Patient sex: M
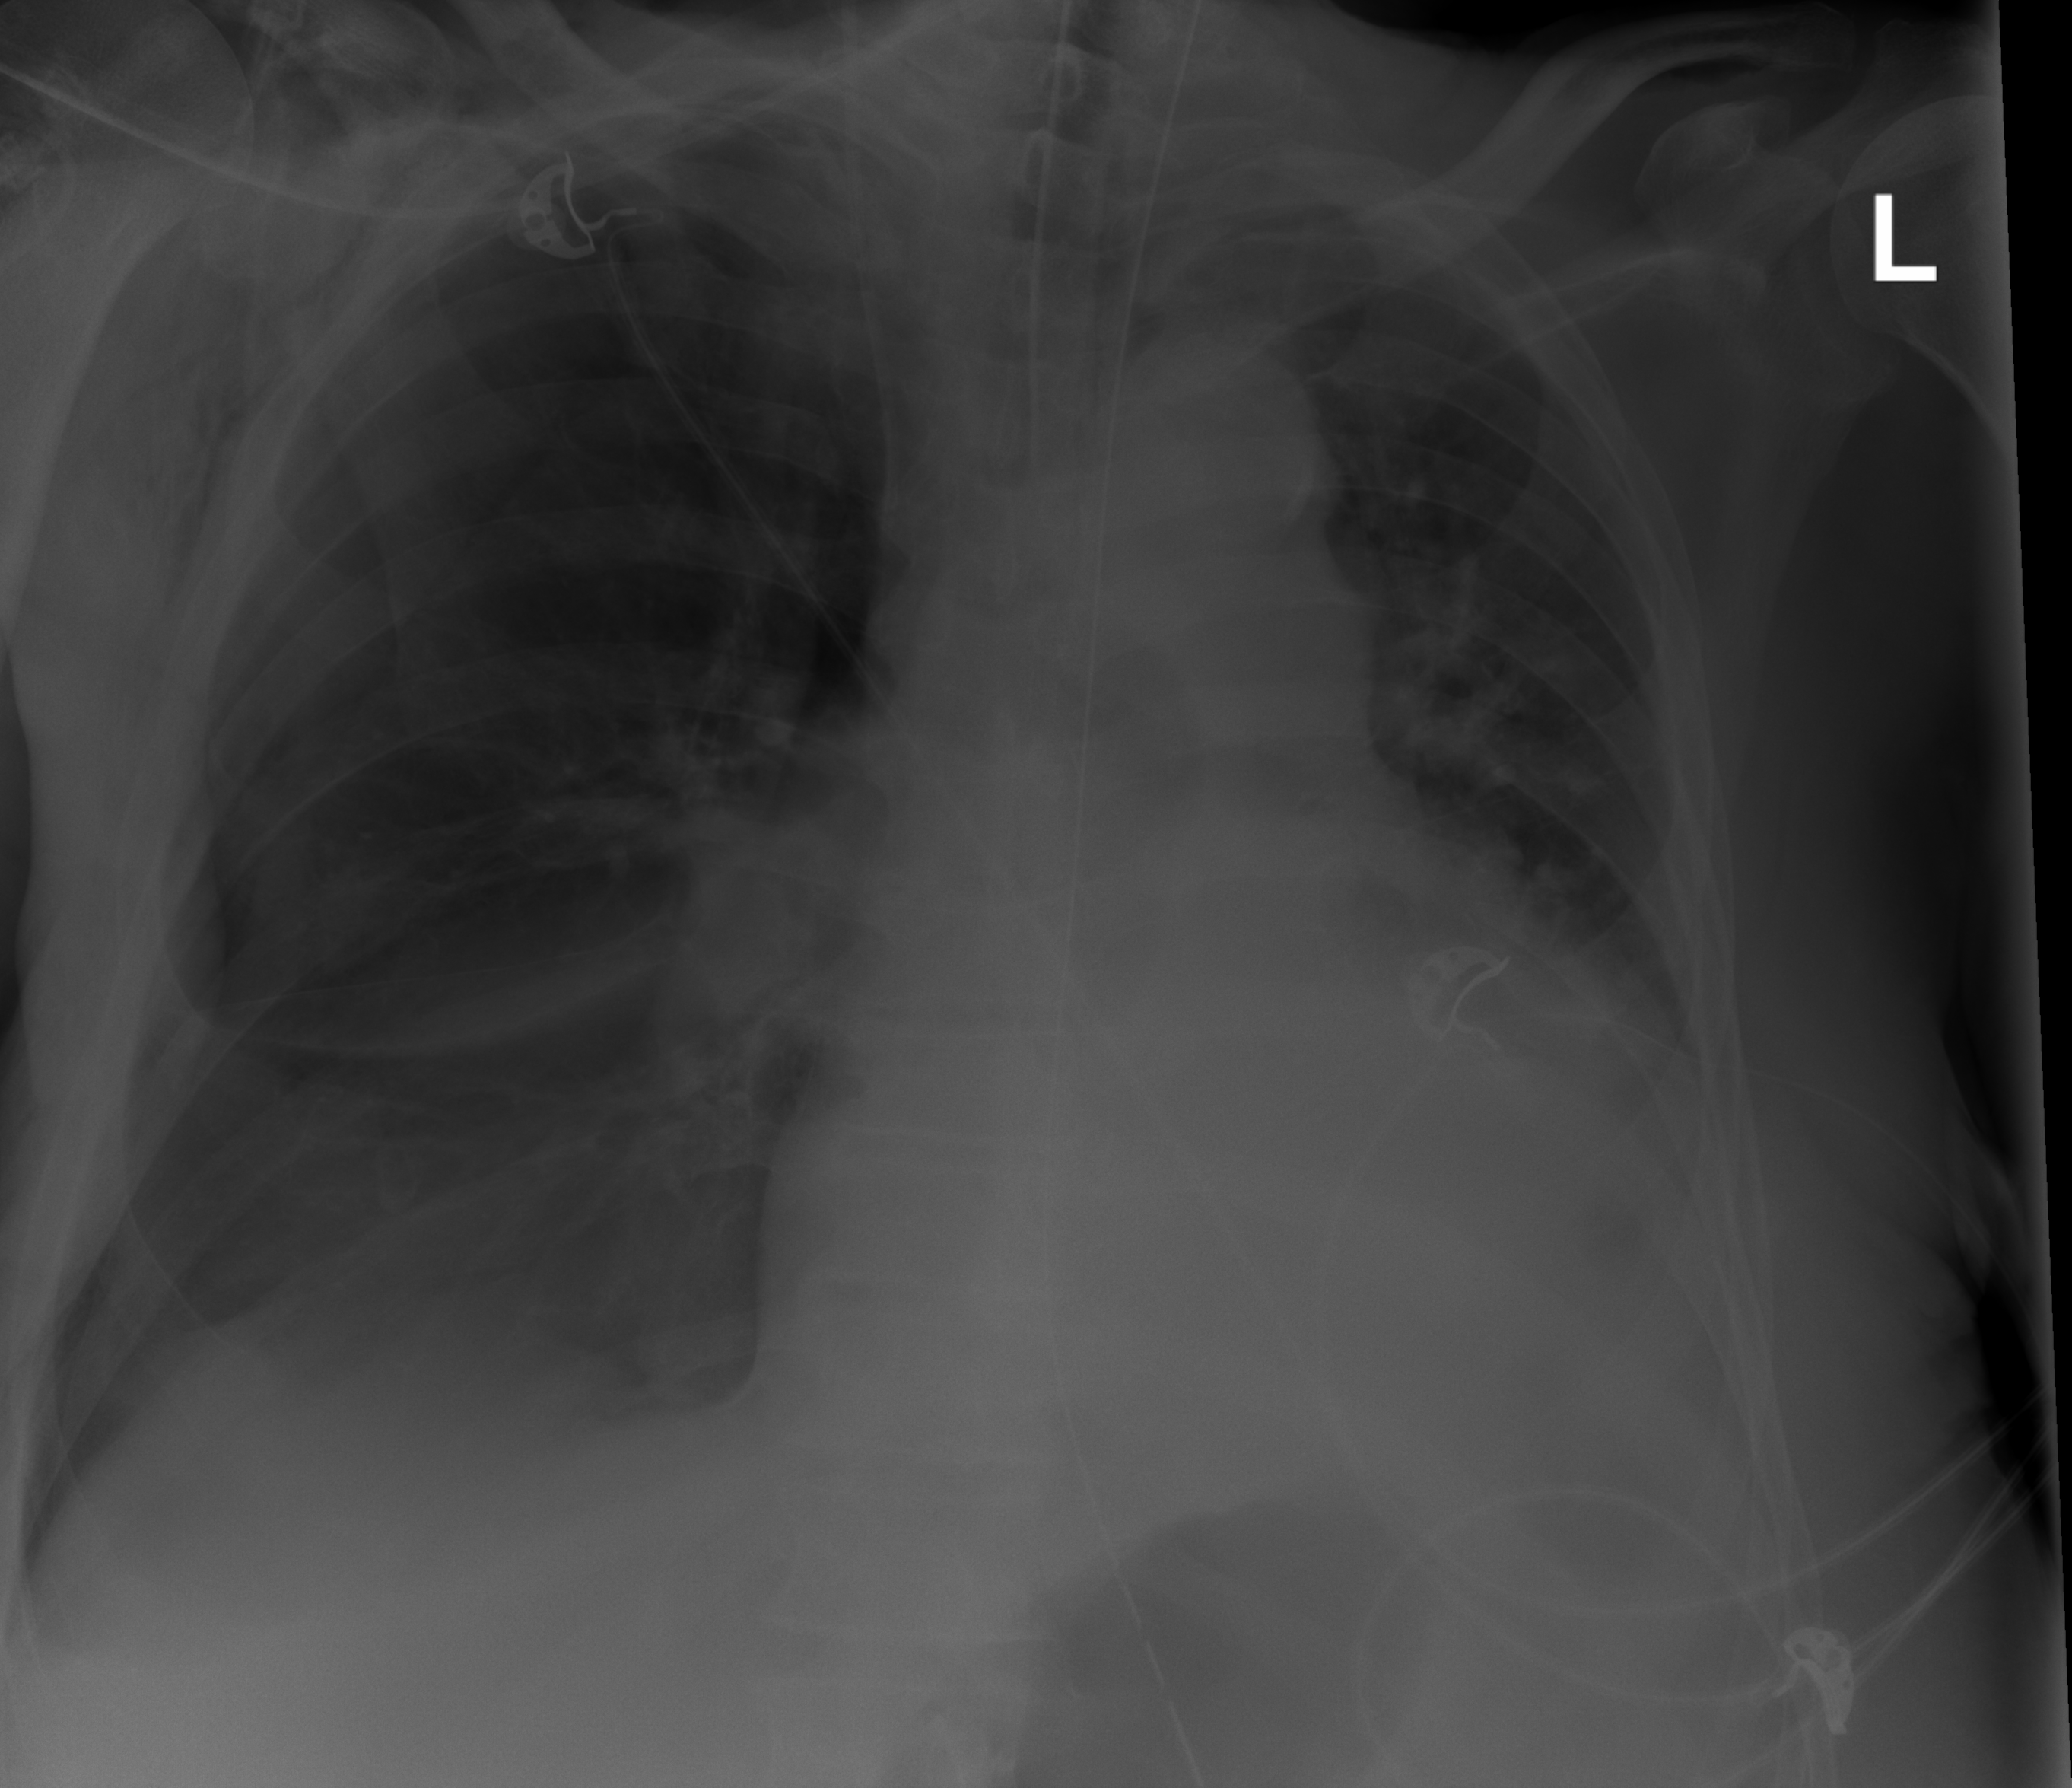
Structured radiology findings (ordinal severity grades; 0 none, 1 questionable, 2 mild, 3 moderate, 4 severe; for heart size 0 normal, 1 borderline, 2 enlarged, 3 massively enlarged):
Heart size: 0
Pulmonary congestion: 0
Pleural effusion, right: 2
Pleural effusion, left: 2
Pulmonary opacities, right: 0
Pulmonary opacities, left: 0
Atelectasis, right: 2
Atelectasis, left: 2